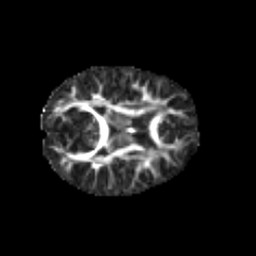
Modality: FA
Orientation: axial
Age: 6
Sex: female
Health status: healthy